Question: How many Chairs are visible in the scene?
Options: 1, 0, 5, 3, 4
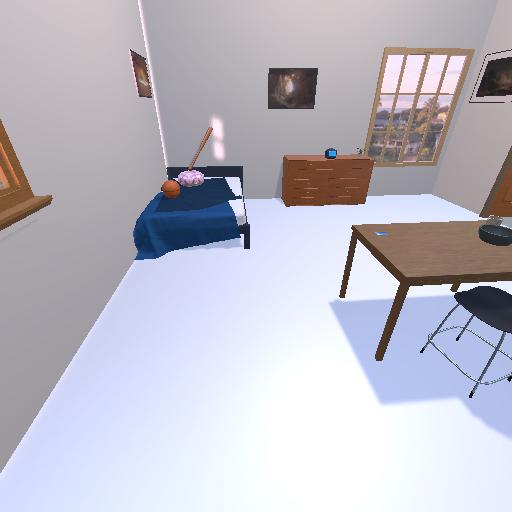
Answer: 1